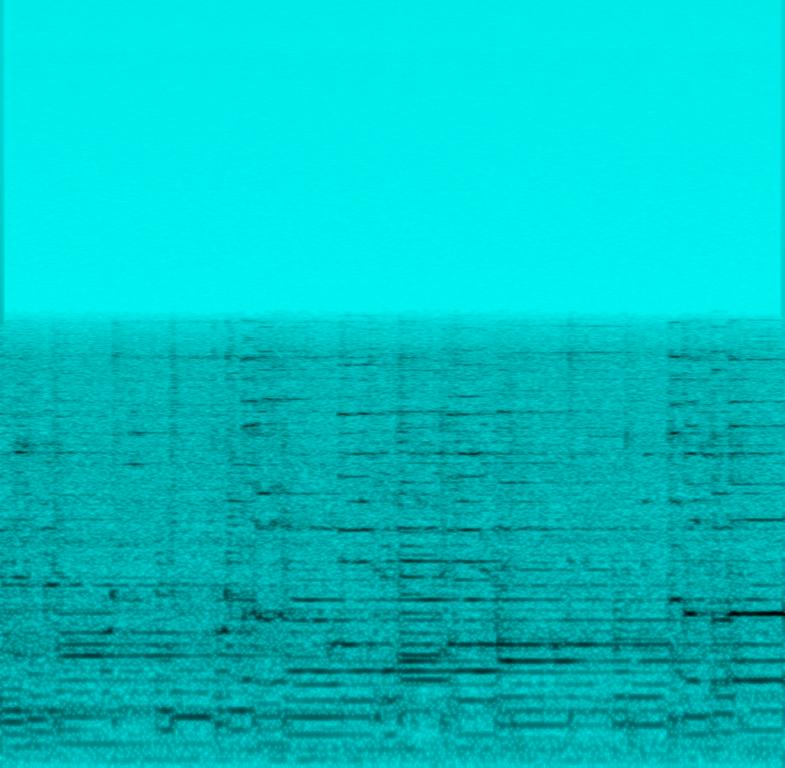
The low quality recording features funky electric guitar chords, electric guitar solo melody and groovy bass playing in the background. The recording is very noisy, distorted and harsh, but it is still easygoing and chill - like something you would listen to when you are trying to relax.